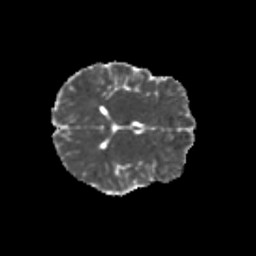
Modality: MD
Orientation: axial
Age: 13
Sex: male
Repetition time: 9.512 s
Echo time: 0.089 s